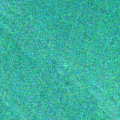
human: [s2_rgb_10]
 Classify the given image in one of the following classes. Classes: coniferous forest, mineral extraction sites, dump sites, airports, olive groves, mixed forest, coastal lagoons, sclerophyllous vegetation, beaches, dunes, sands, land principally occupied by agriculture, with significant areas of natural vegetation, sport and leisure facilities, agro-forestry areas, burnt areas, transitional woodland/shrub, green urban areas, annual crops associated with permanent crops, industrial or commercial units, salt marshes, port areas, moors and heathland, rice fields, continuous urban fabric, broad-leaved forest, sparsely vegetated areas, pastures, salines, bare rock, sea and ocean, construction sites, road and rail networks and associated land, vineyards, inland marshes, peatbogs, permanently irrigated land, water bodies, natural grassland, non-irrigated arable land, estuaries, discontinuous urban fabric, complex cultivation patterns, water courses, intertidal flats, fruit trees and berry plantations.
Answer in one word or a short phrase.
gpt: sea and ocean